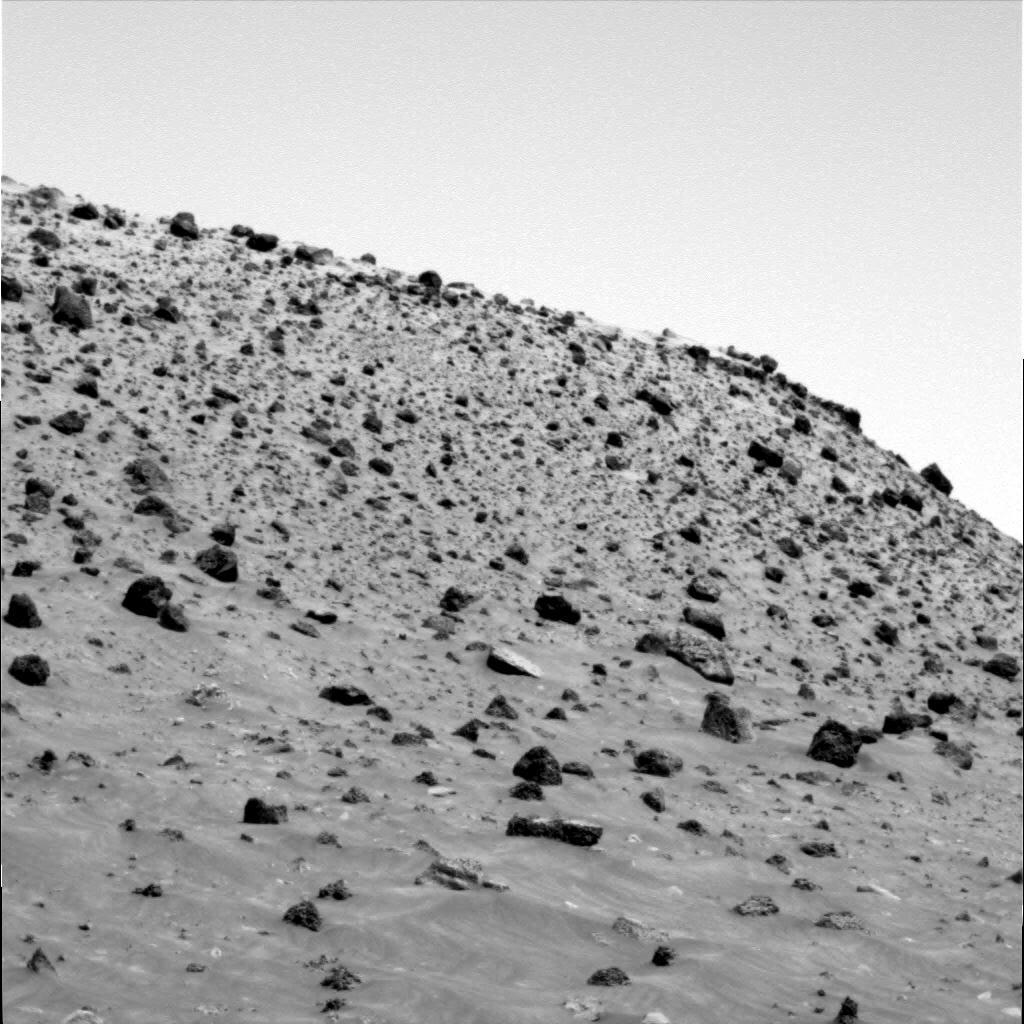
Terrain classes present: Gravel / Sand / Soil, Rock, Shadow, Sky / Distant Mountains